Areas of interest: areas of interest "Library"
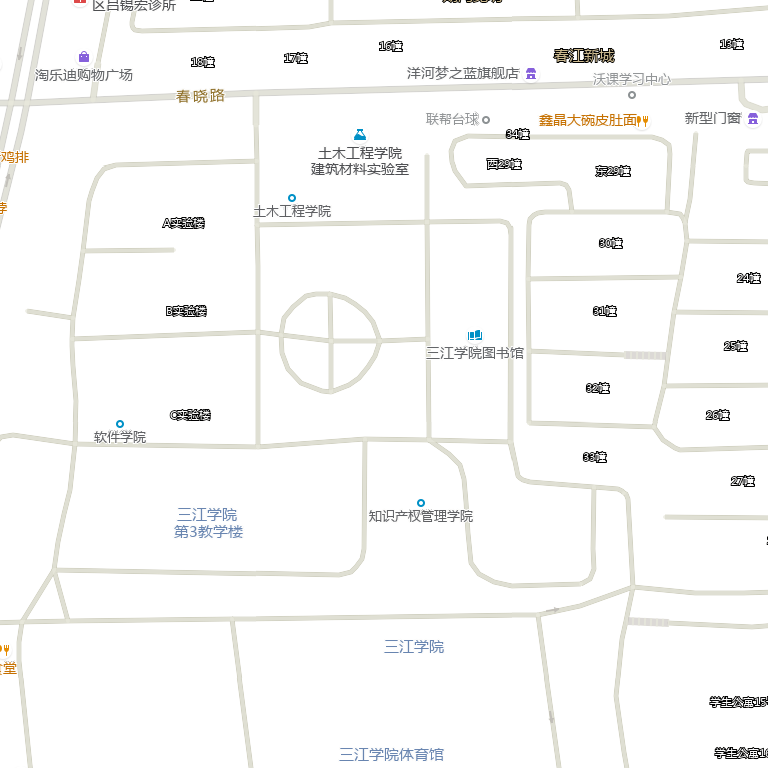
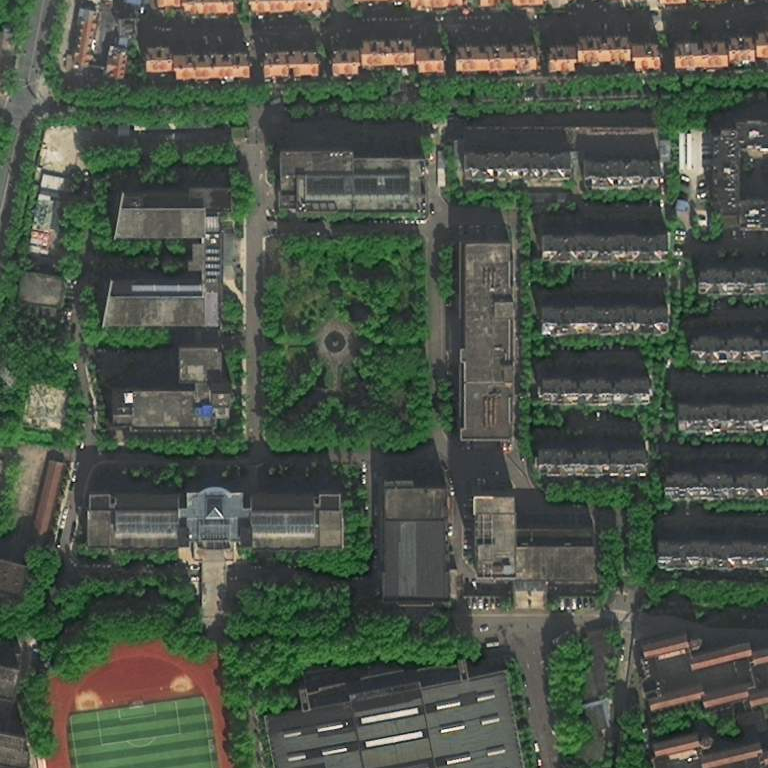